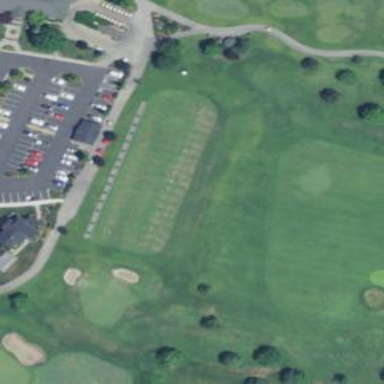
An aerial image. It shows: Golf tee.